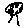
Label: tree